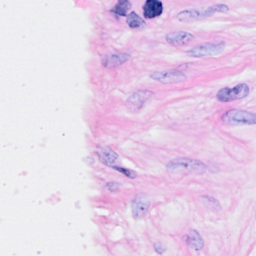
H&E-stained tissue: Breast